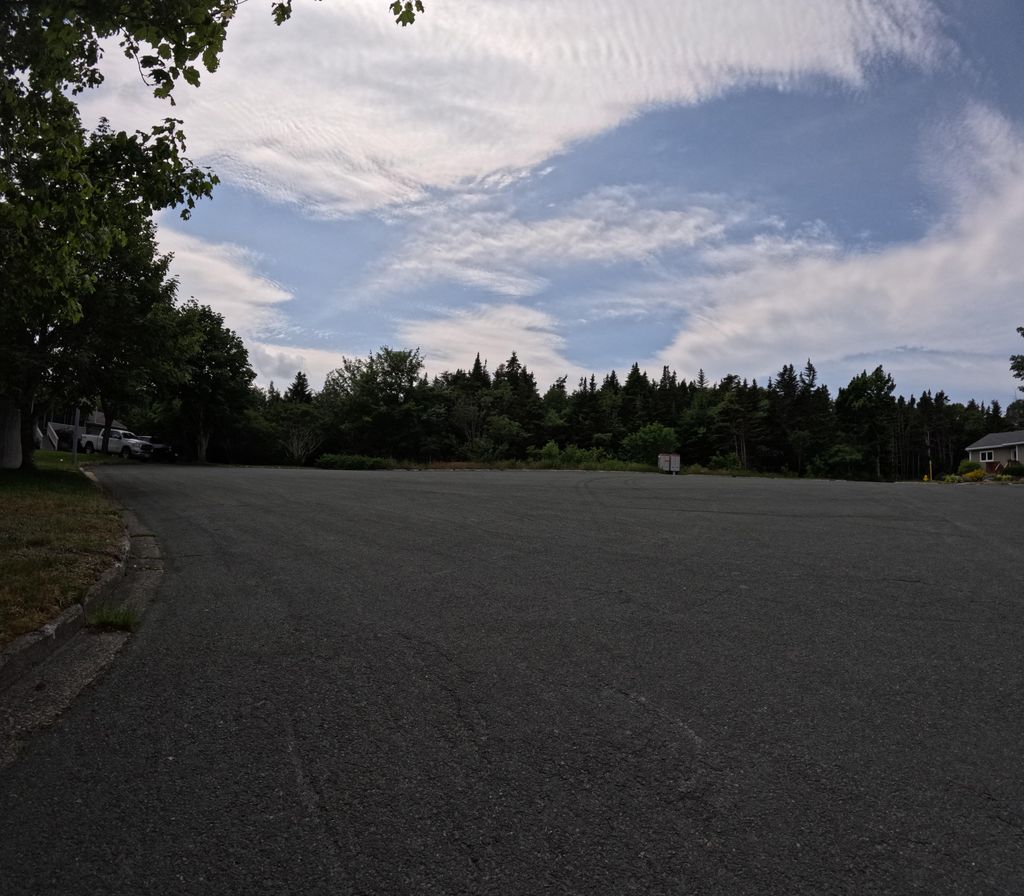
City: st_johns